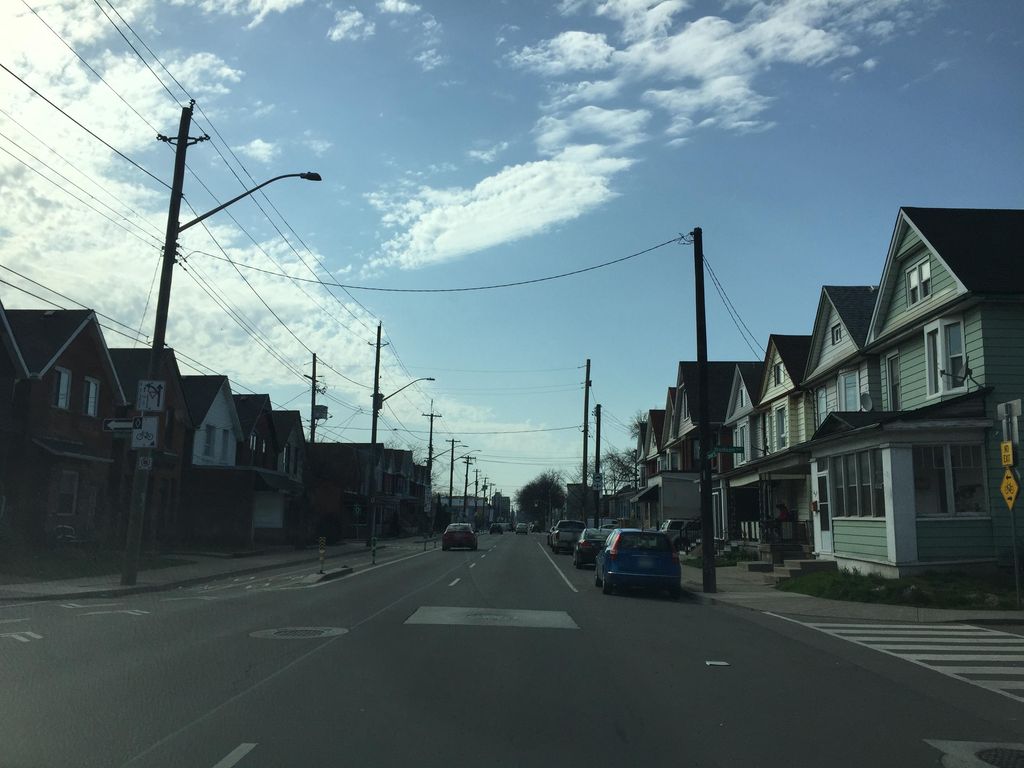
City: hamilton